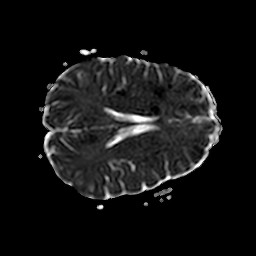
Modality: ADC
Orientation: axial
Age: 49
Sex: female
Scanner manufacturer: philips
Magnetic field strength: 3 T
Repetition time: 4.297 s
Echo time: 0.07459 s